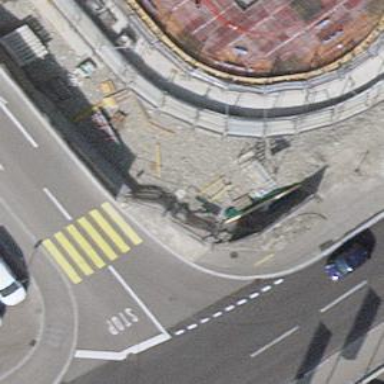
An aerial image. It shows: Kerb barrier.